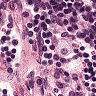
Metastatic tissue present: no